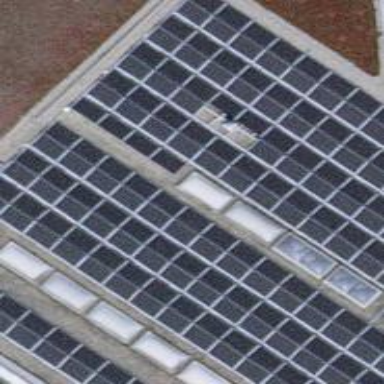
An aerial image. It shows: Solar power generator with photovoltaic panels.